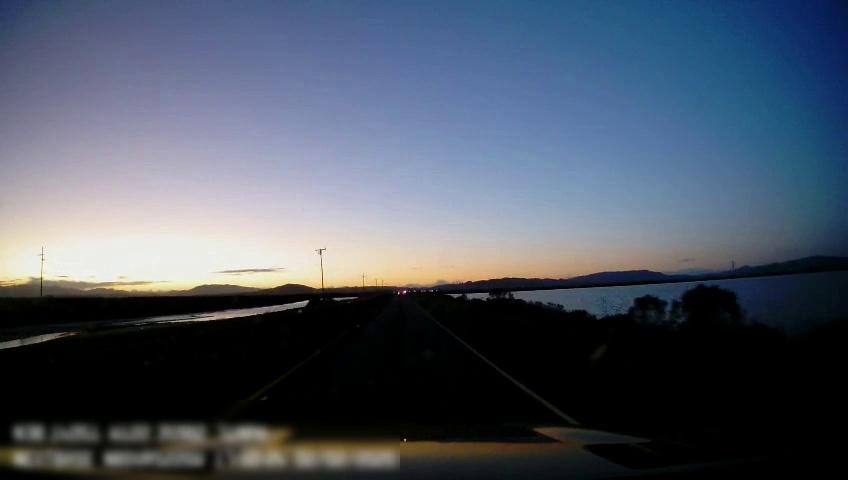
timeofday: Dusk/Dawn/Twilight
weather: Sunny
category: Drivable Space
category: Lanes | Current Lane
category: Lanes | Current Lane